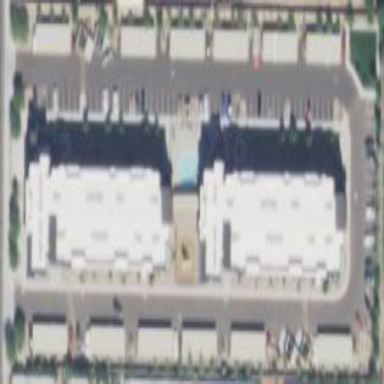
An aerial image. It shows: Residential area with apartments.